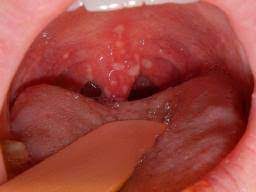
Condition: Mouth Ulcer